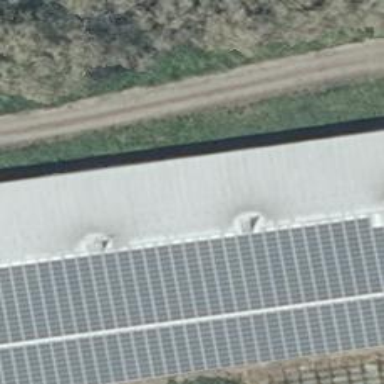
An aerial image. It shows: Small solar photovoltaic panel generator at farm auxiliary building.